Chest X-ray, PA view. Patient: 58 years old, sex M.
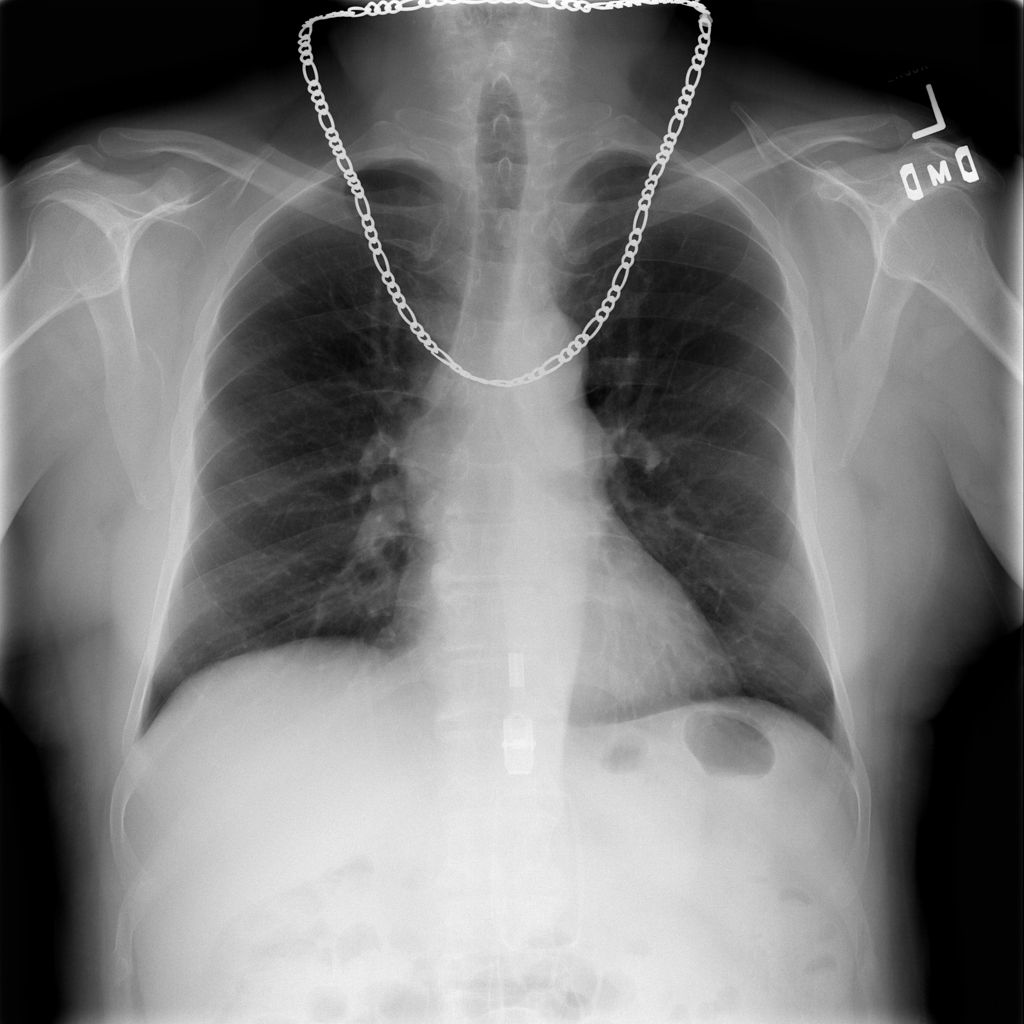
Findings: No Finding